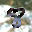
Label: 8